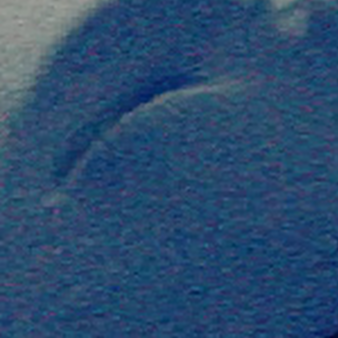
Label: other